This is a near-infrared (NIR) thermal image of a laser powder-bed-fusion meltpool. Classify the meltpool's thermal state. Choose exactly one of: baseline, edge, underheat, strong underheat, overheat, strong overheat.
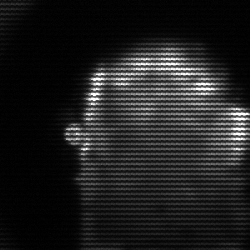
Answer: baseline